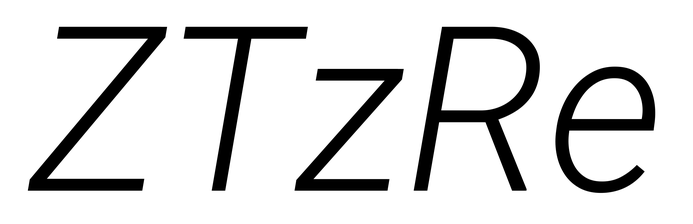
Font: Roboto-Italic_Light_Italic